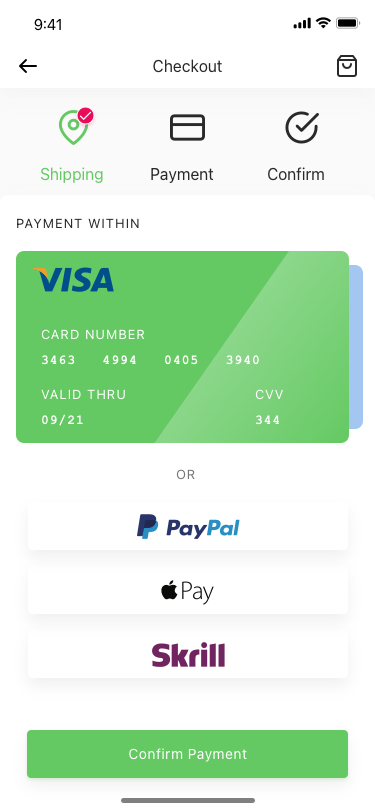
Text in this UI design:
or
payment within
Confirm Payment
CARD NUMBER
3463   4994   0405   3940
valid thru
09/21
cvv
344
Shipping
Payment
Confirm
Checkout